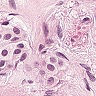
Metastatic tissue present: yes